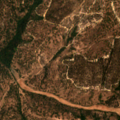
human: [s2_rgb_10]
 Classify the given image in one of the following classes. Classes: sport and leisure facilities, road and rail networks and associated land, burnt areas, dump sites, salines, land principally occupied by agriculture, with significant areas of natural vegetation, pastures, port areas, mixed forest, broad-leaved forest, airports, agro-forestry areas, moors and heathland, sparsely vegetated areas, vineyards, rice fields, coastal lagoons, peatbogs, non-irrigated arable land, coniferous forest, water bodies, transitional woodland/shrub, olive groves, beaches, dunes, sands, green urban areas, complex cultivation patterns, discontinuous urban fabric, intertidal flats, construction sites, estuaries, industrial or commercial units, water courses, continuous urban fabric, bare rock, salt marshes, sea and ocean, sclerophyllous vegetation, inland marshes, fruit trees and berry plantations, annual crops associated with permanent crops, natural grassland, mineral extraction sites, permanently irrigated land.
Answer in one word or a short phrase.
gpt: agro-forestry areas, broad-leaved forest, mixed forest